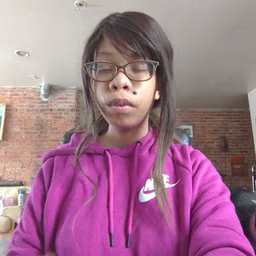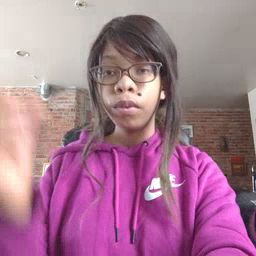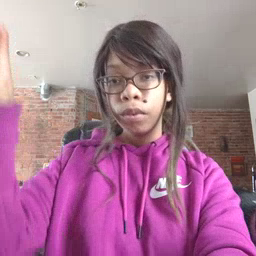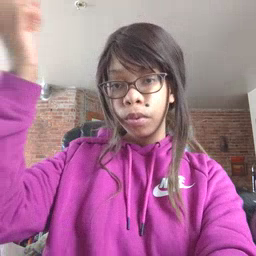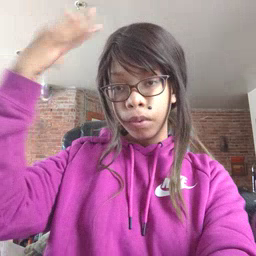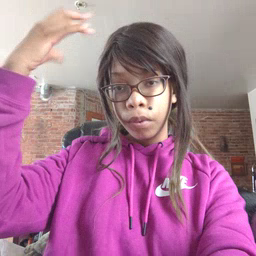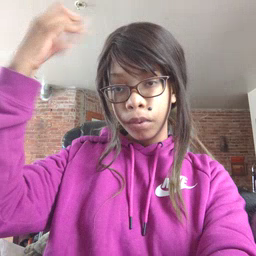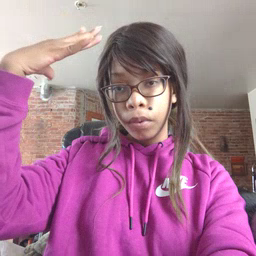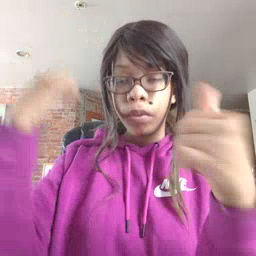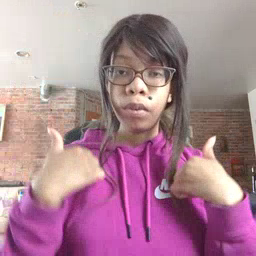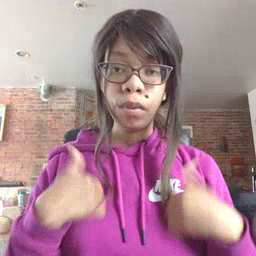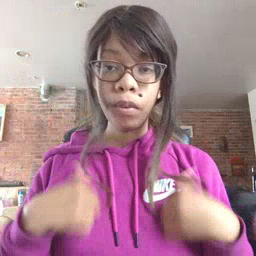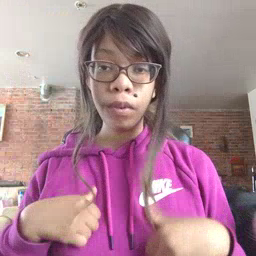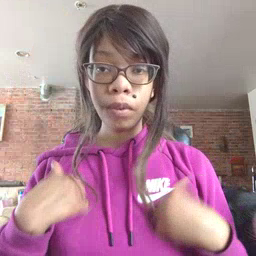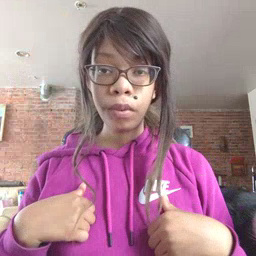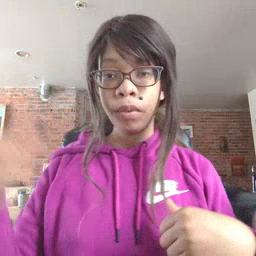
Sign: shower